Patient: sex F, age 68
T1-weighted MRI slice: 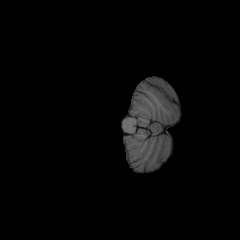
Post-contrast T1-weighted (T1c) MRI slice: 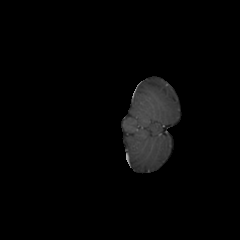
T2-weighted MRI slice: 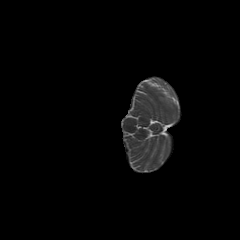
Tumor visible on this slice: no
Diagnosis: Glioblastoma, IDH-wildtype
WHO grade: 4